Interaction volume radius: 10 \u00c5
Interaction volume height: 20 \u00c5
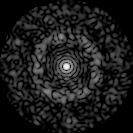
Disorder parameter: 0.8324